【题型】填空题　【知识点】解析几何　【难度】medium
已知过双曲线 $C: \frac{x^2}{a^2} - \frac{y^2}{b^2} = 1 (a>0, b>0)$ 左焦点 $F_1$ 且倾斜角为 $60^\circ$ 的直线与 $C$ 交于点 $A$，与 $y$ 轴交于点 $B$，且 $A$ 是 $BF_1$ 的中点，则 $C$ 的离心率为\_\_\_\_\_\_。
【解答】

\noindent \textbf{【答案】} $\boldsymbol{1+\sqrt{3}}$ / $\boldsymbol{\sqrt{3}+1}$

\vspace{0.2cm}
\noindent \textbf{【分析】} 先利用斜率和点$F_1$求出直线$AB$的方程，令$x=0$得$B$的坐标，利用中点坐标关系求出点$A$的坐标，将$A$的坐标代入双曲线方程，结合离心率定义及范围，计算即可求解.

\vspace{0.2cm}
\noindent \textbf{【解析】} 由题意$k_{AB}=\tan60^\circ=\sqrt{3}$，$F_1(-c,0)$，所以直线$AB$的方程为$y=\sqrt{3}(x+c)$，
令$x=0$得$B(0,\sqrt{3}c)$，因为$A$是$BF_1$的中点，所以$A\left(-\dfrac{c}{2},\dfrac{\sqrt{3}c}{2}\right)$，
将点$A\left(-\dfrac{c}{2},\dfrac{\sqrt{3}c}{2}\right)$代入$C$:$\dfrac{x^2}{a^2}-\dfrac{y^2}{b^2}=1$得$\dfrac{c^2}{4a^2}-\dfrac{3c^2}{4b^2}=1$，
结合$b^2=c^2-a^2$化简得$c^4-8c^2a^2+4a^4=0$，所以$e^4-8e^2+4=0$，
所以$e^2=4+2\sqrt{3}$或$e^2=4-2\sqrt{3}$，所以$e=1+\sqrt{3}$或$e=\sqrt{3}-1$，
又$-\dfrac{c}{2}<-a$，所以$e=\dfrac{c}{a}>2$，所以$e=1+\sqrt{3}$.
故答案为：$\boldsymbol{1+\sqrt{3}}$

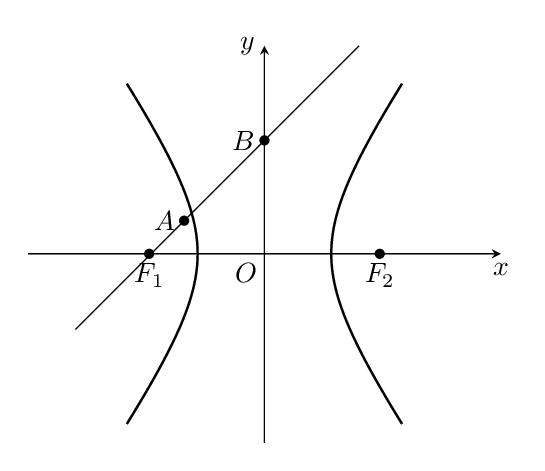